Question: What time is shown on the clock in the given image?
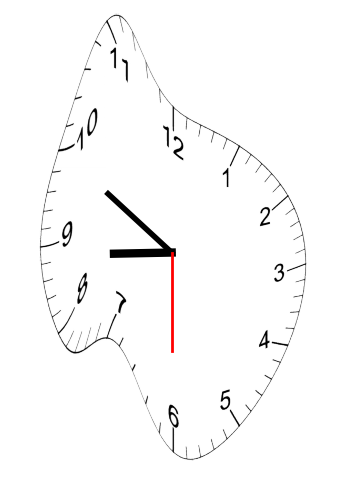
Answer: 08:49:30